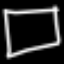
Label: square